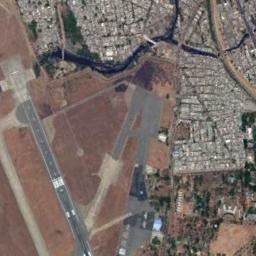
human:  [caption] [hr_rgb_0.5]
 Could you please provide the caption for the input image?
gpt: The runway is on the bare land next to some houses and trees .

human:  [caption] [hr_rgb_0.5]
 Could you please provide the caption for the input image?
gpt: The runway is next to lots of buildings .

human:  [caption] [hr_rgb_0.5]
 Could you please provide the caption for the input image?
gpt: There are many buildings beside the runway .

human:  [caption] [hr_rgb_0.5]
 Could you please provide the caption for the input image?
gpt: Runways on bare brown ground next to urban settlements .

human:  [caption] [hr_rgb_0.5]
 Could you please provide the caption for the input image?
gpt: There are brown bare land and many buildings near the runway .